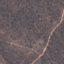
Label: HerbaceousVegetation